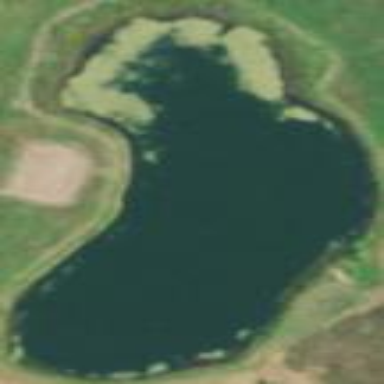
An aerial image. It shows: Pond with natural water.